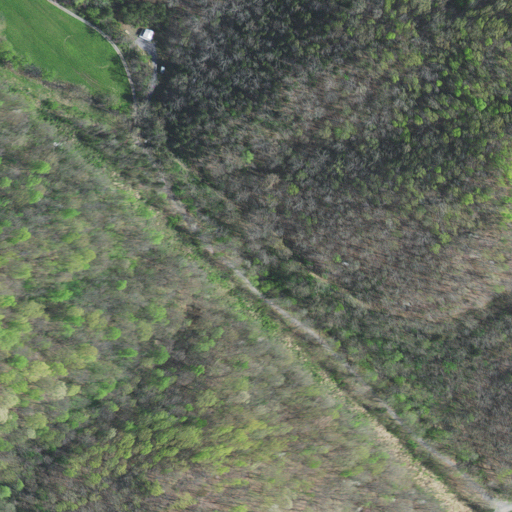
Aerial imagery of gap in Virginia named Indicuts Gap containing deciduous forest, open development, mixed forest, low intensity development, and shrub